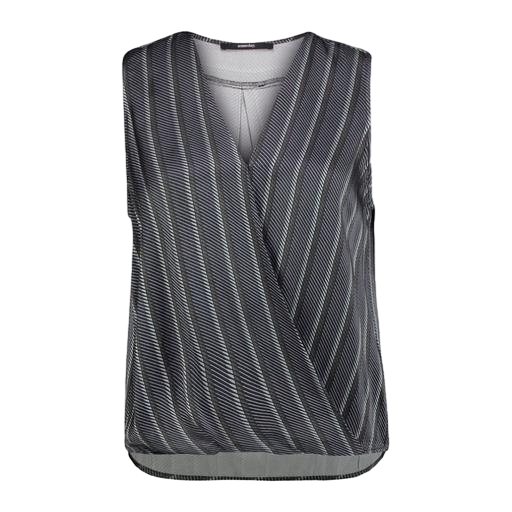
gray magda top thunder, black striped double-layer top, gray amy asymmetric stripe top, white background